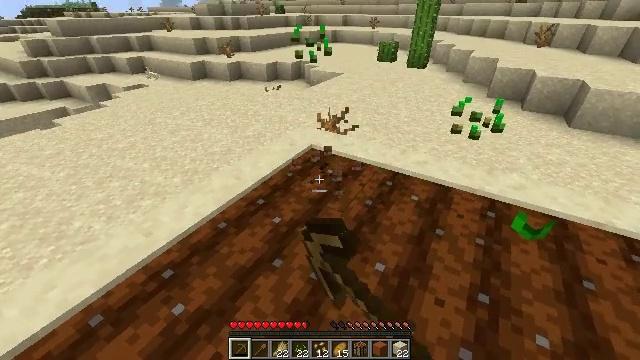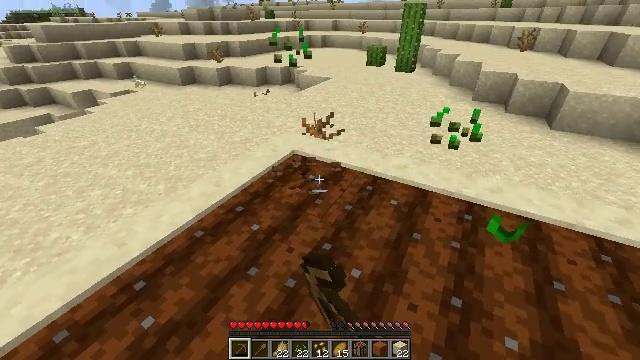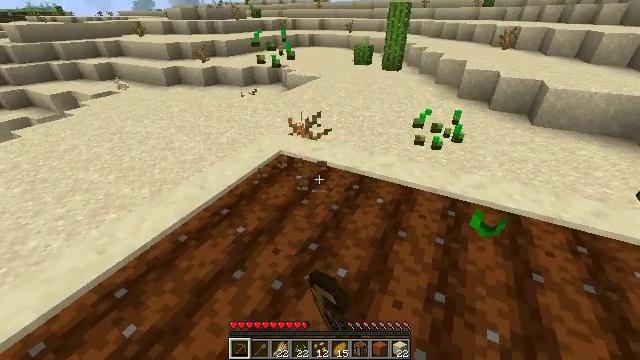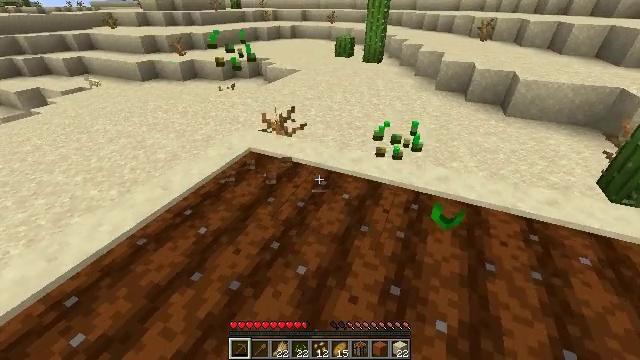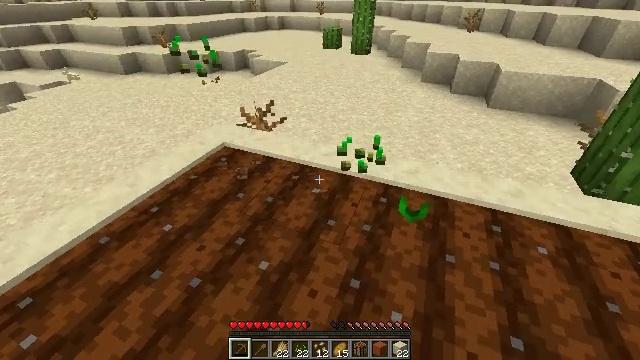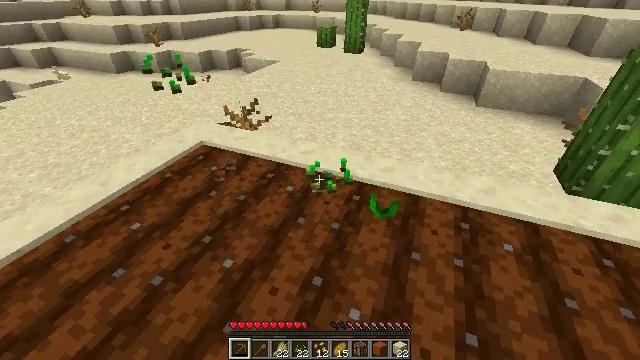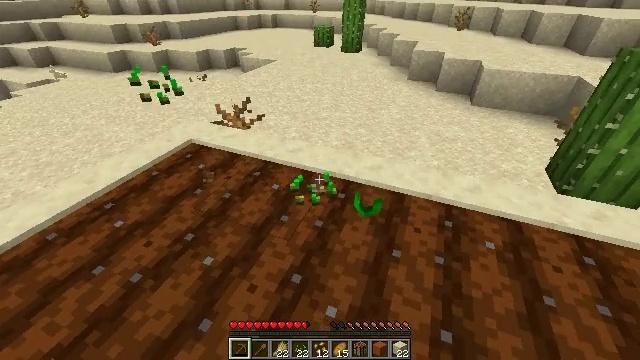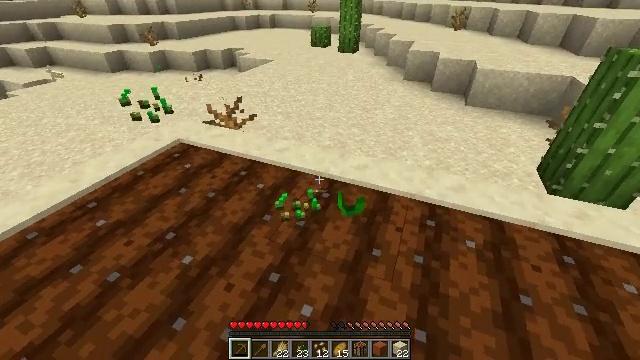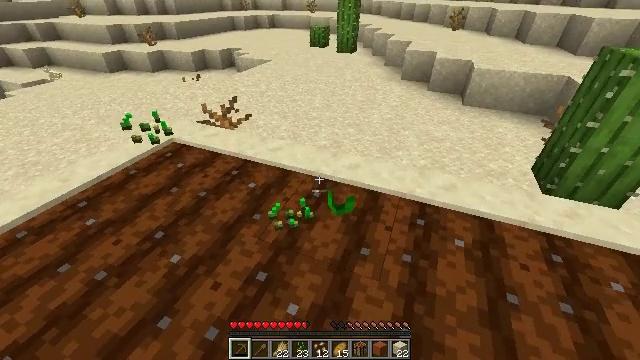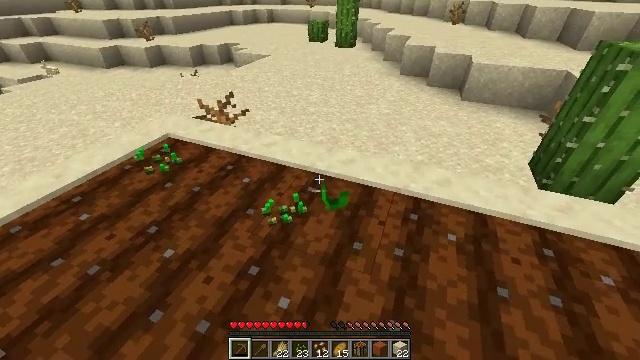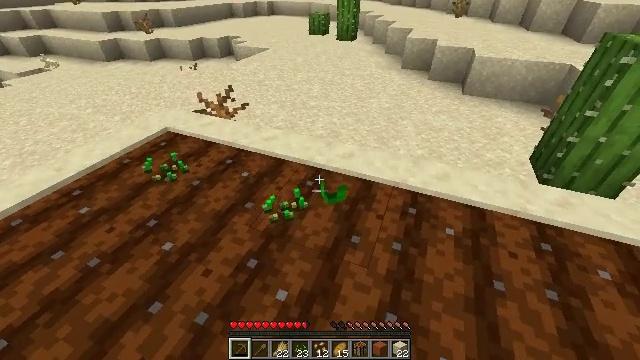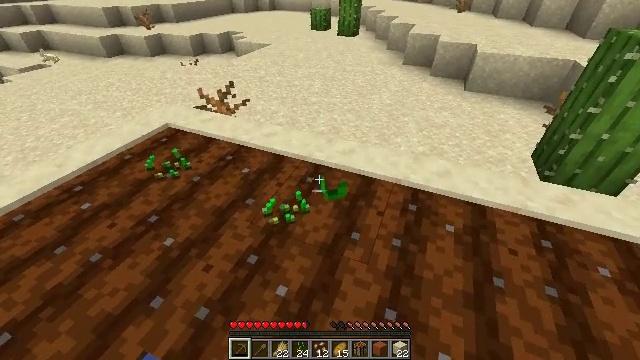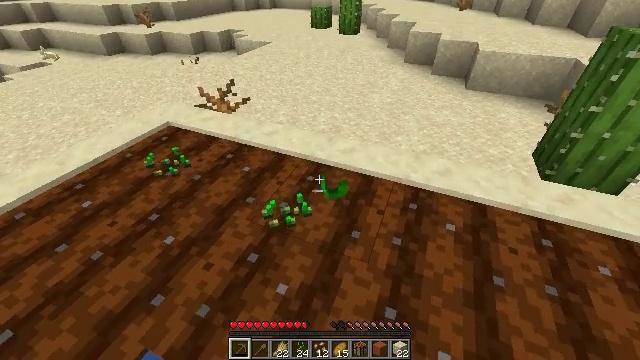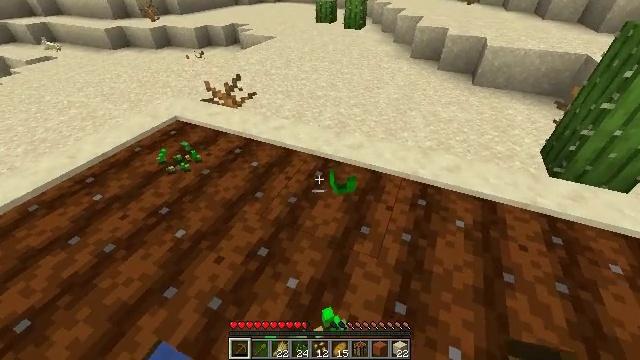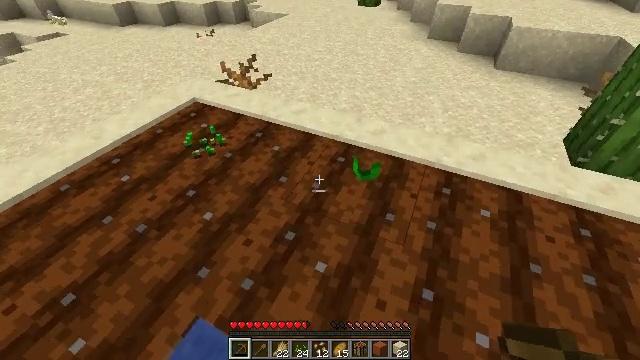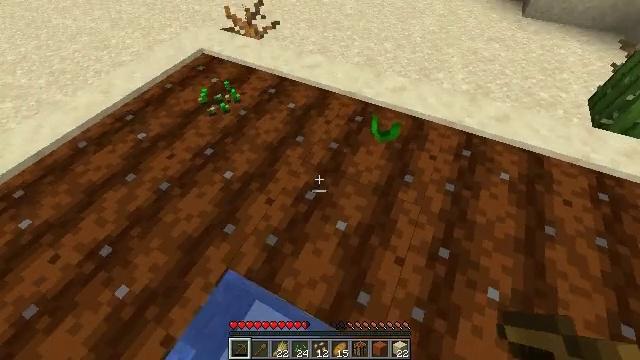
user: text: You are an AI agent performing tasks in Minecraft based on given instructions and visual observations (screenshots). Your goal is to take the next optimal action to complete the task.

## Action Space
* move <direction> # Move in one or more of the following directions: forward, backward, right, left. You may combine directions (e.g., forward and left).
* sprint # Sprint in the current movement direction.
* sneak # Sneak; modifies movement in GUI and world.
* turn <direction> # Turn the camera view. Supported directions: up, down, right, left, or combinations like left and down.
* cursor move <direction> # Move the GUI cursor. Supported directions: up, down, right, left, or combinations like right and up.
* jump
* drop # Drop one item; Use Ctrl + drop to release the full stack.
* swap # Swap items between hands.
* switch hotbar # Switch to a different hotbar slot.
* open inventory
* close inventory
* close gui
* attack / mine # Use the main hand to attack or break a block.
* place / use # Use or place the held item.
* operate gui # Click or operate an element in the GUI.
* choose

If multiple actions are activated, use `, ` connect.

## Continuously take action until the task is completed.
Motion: motion action
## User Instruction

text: Collect wheat crops.
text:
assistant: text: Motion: move right, turn right, attack / mine
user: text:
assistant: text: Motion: move right, turn right
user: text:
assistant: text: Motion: move right, turn right and down
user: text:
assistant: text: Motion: move right, turn right and down
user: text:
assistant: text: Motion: move right
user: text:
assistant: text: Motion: move right
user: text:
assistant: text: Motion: no_op
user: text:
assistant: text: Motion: no_op
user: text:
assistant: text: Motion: no_op
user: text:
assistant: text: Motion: turn down
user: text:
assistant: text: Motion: no_op
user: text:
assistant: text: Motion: no_op
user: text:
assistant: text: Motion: move left
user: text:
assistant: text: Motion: move left, turn left and down
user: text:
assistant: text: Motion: move left, turn left and down
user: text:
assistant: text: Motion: move left, turn left and down
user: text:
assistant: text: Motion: turn right and down
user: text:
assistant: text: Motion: turn right and down
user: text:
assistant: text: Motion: turn right and down
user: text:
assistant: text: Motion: turn right and down
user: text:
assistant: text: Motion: turn right and down
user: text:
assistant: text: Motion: no_op
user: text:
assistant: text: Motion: no_op
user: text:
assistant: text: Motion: no_op
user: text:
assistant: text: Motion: turn up
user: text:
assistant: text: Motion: turn up
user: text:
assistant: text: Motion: turn up
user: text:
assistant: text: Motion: turn right and up
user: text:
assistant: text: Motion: turn up
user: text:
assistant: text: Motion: move forward, turn left and up, jump